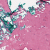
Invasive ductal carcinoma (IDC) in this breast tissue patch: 0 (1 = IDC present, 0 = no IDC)